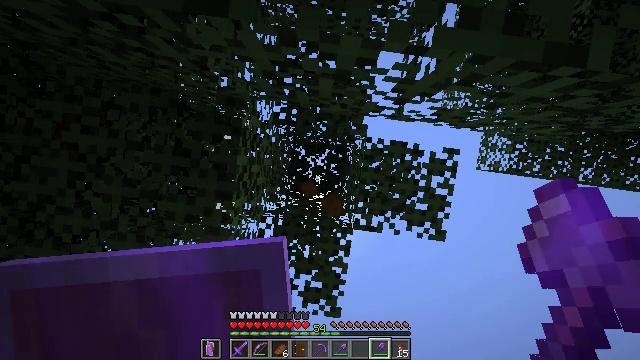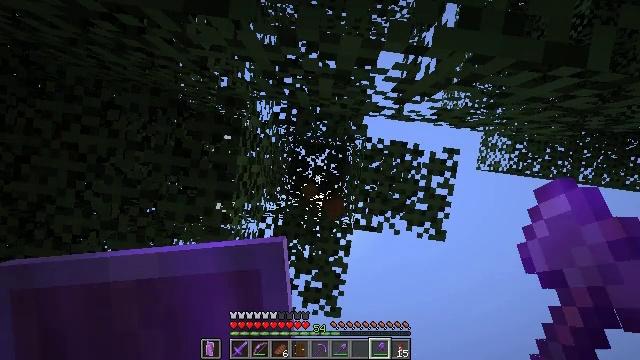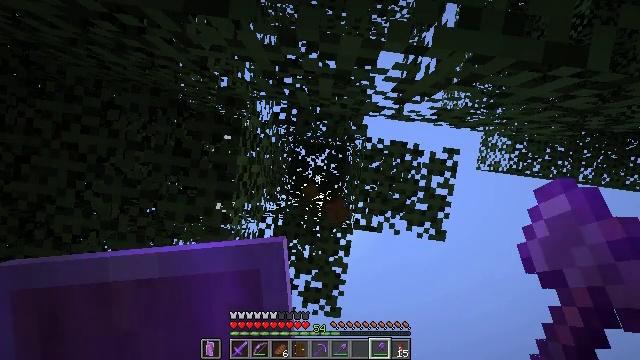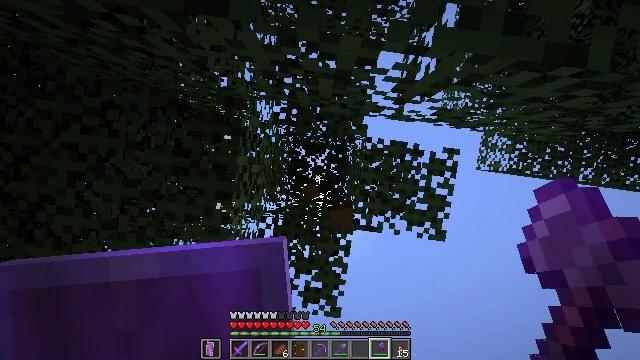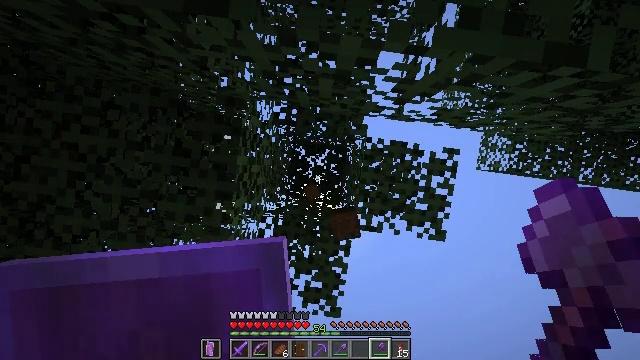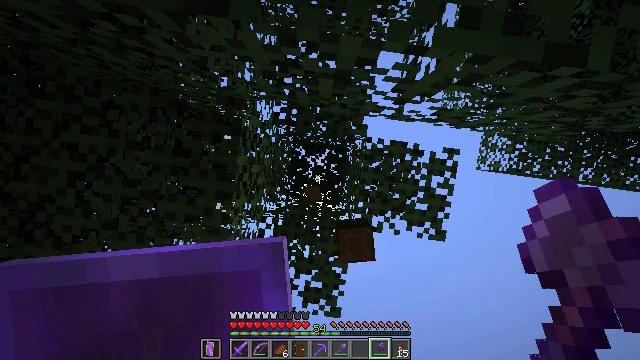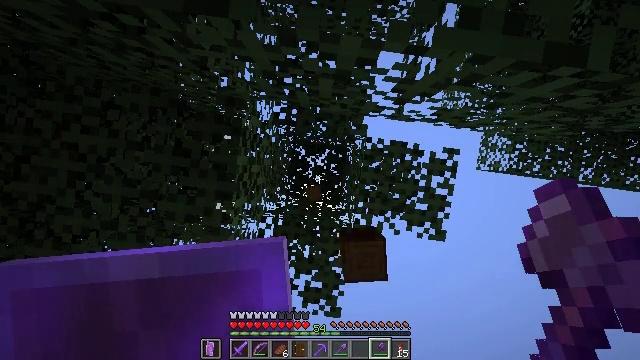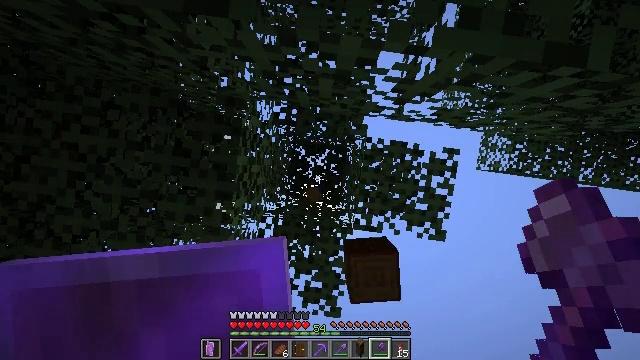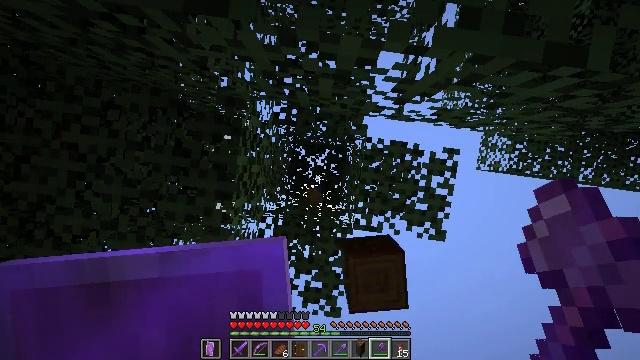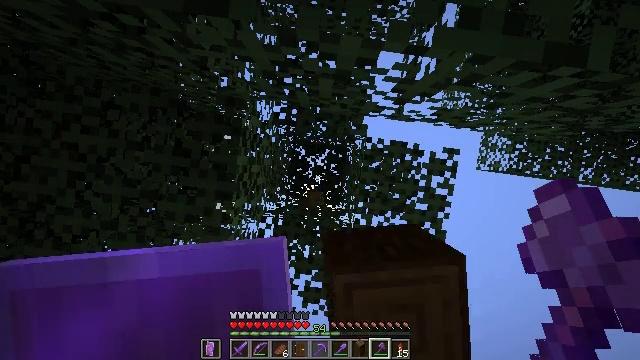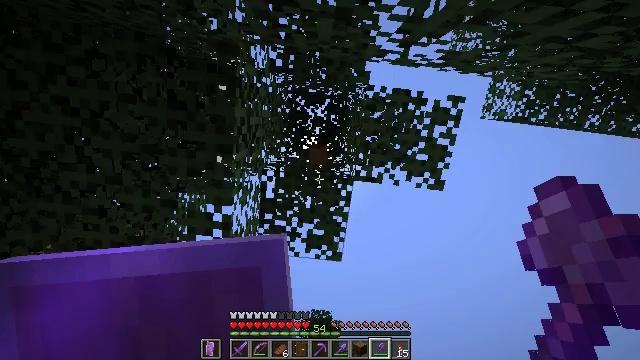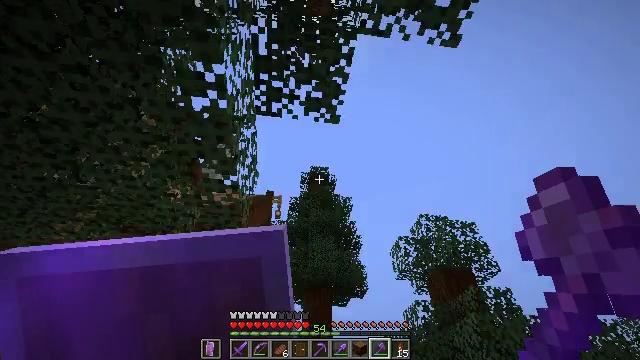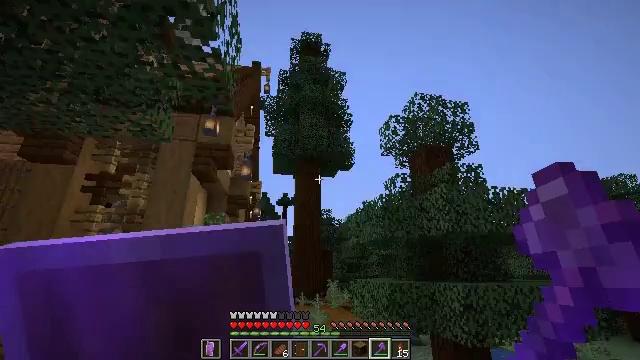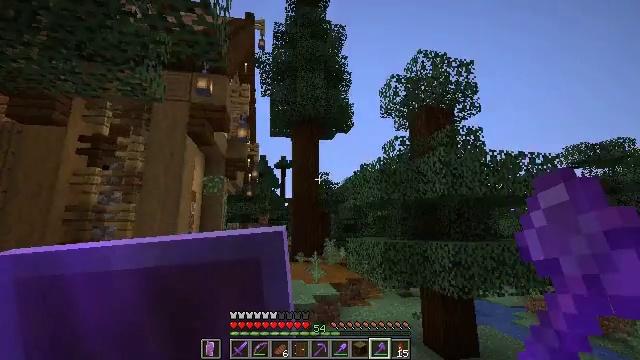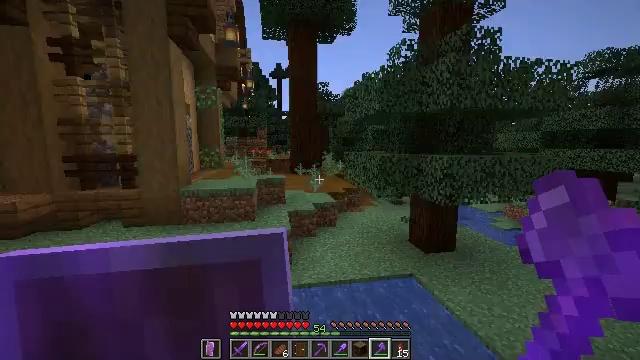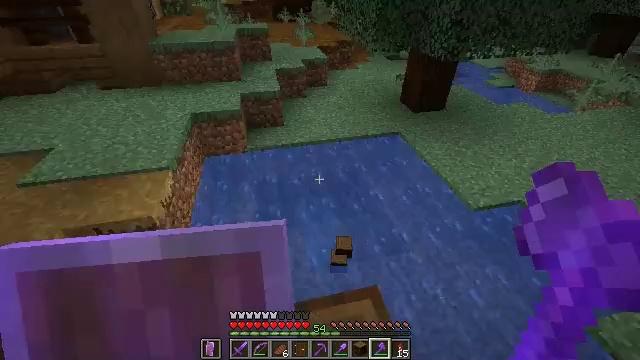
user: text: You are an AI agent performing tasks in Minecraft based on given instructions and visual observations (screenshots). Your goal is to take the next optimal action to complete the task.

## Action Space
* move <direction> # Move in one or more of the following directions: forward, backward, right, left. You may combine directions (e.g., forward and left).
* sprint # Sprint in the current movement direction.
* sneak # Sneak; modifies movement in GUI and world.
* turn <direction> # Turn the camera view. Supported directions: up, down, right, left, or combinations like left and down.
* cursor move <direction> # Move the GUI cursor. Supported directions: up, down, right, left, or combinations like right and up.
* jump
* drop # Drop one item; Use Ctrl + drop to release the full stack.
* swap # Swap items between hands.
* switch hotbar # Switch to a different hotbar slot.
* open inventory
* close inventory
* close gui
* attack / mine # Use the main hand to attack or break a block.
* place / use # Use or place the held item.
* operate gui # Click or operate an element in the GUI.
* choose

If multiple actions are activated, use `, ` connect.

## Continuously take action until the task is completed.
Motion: motion action
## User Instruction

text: Mine the spruce log from the forest.
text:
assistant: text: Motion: sneak, attack / mine
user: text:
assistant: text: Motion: sneak, attack / mine
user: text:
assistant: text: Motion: sneak, attack / mine
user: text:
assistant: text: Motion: sneak, attack / mine
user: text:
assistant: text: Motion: sneak, attack / mine
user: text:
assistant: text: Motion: sneak, attack / mine
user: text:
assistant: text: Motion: sneak, attack / mine
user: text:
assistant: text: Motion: sneak
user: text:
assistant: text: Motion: sneak
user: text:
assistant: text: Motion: sneak, turn down
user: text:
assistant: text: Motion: sneak, turn down
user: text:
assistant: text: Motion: sneak, turn right and down
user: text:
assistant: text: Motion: sneak, turn down
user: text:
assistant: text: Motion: sneak, turn down
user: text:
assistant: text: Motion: sneak, turn right and down
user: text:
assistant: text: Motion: sneak, turn right and down
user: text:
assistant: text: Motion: sneak, turn right and down
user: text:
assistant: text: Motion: sneak, turn down
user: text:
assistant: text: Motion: sneak
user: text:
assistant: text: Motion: sneak
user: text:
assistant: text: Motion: sneak
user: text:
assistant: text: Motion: sneak
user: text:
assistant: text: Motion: sneak
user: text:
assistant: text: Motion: sneak
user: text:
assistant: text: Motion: sneak
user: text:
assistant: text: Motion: sneak
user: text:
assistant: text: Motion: sneak
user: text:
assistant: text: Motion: sneak
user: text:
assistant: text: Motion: sneak, turn left and up
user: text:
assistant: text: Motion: sneak, turn left and up